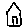
Label: house